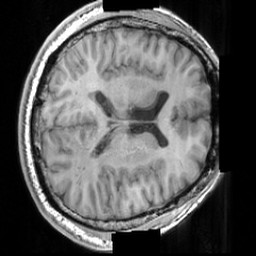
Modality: T1w
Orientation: axial
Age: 28
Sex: male
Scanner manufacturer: siemens
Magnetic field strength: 3 T
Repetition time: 1.63 s
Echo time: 0.00311 s